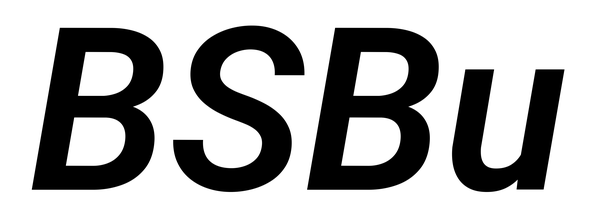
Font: Roboto-Italic_SemiBold_Italic